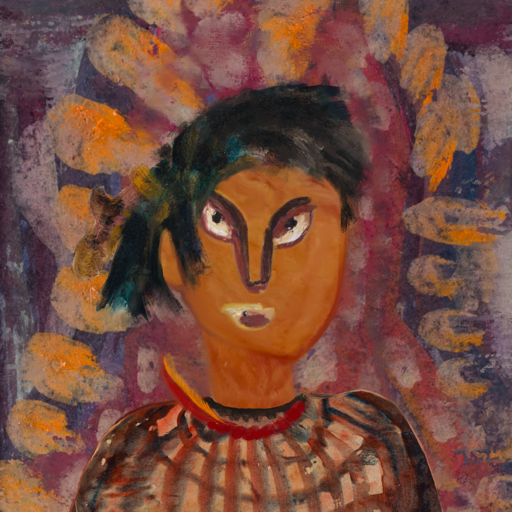
Background: Doll, Head And Neck Front: Pious_Lady, Face Front: After_Raid, Bust: Orphan, Hair Front: Pipe, Head Accessory: Blank, Second Necklace: Blank, Necklace: Pipe, Baby: Blank